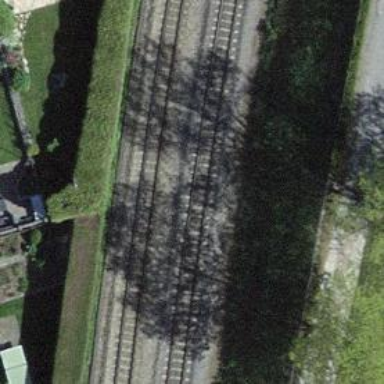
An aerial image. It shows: Narrow-gauge railway with 1 track. The tracks are electrified with contact line.